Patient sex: M
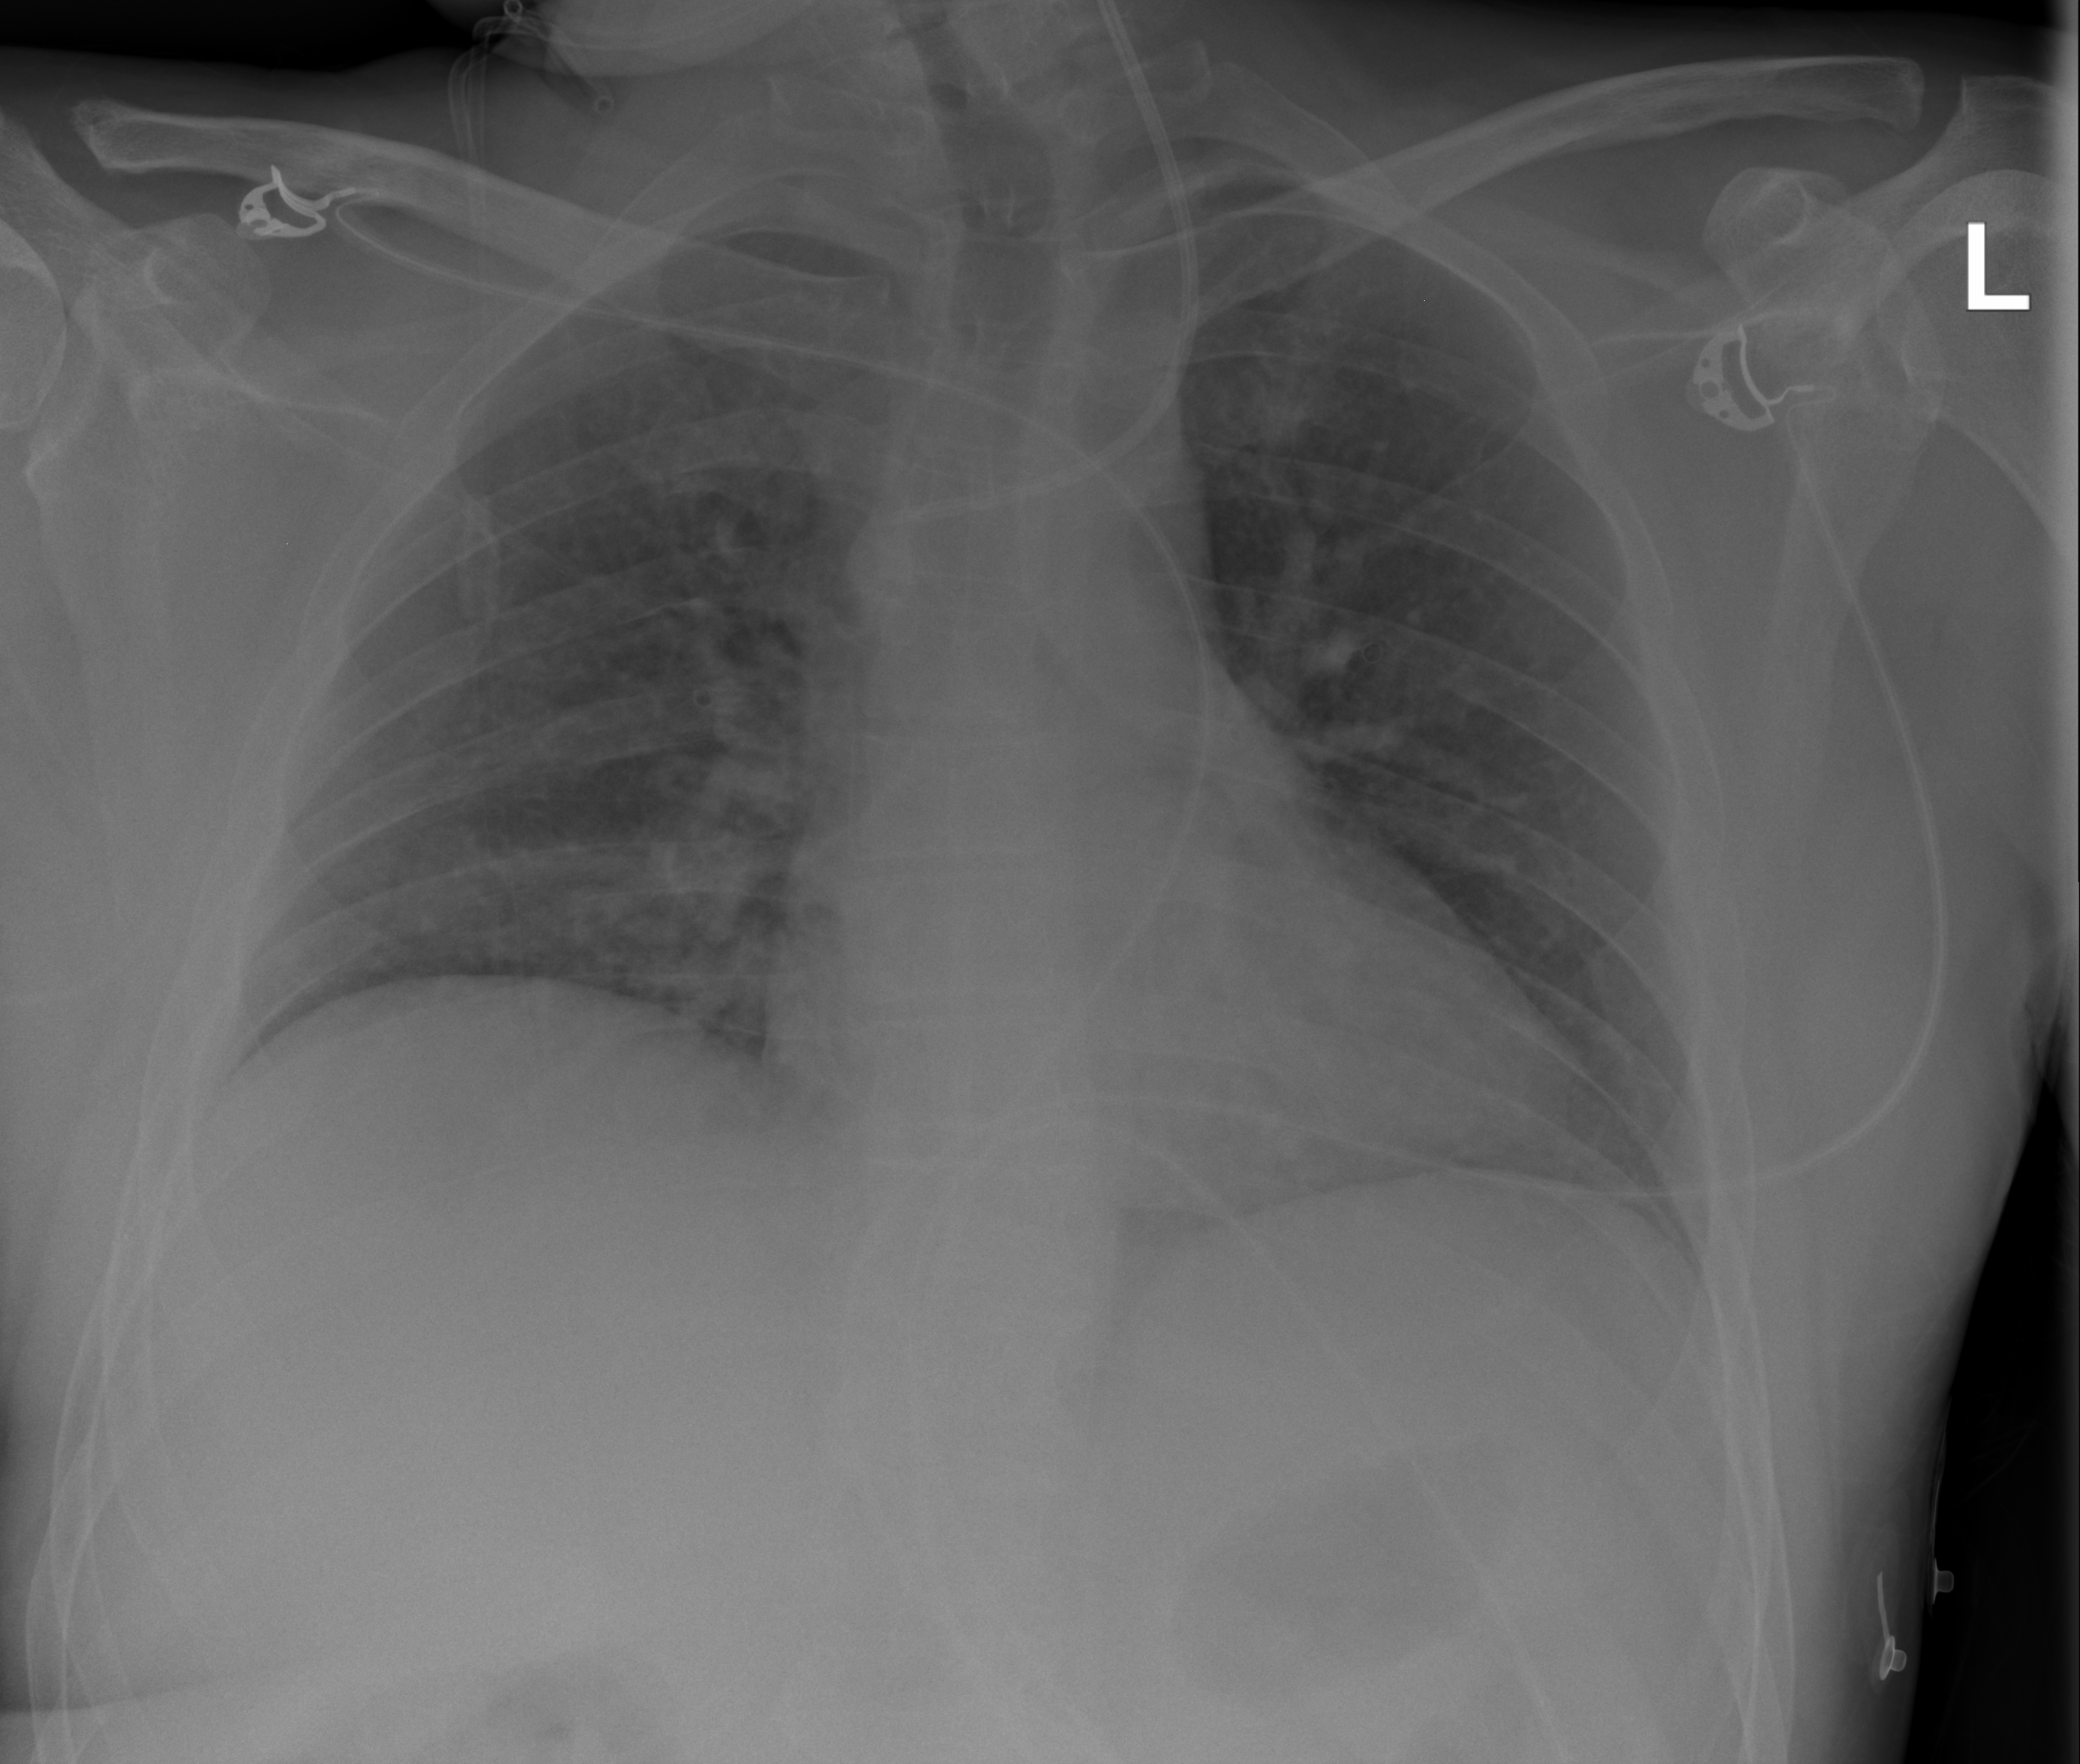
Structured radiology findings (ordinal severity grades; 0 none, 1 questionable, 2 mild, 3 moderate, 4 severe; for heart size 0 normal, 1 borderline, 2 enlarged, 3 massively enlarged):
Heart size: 1
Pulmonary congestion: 1
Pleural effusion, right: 0
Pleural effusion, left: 0
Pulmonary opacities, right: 1
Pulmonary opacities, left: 1
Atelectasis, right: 2
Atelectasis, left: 0